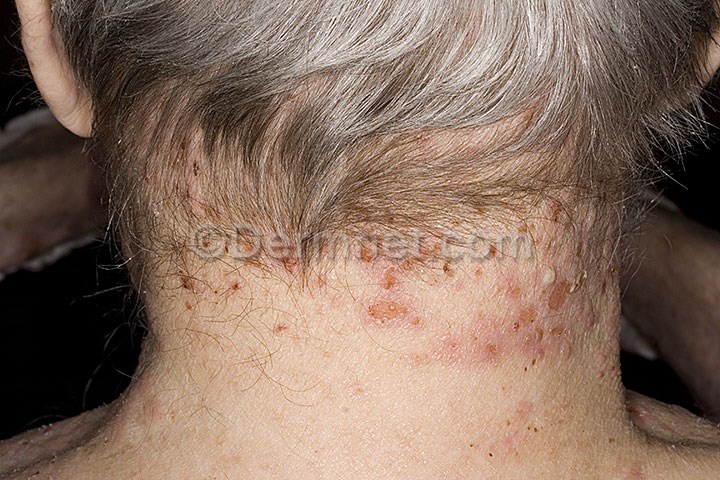
Disease: Bullous Disease Photos